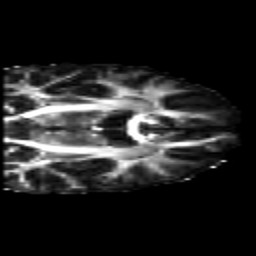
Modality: FA
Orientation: coronal
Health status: healthy
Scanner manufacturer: siemens
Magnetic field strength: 3 T
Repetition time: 10 s
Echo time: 0.092 s